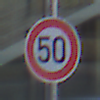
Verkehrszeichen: Geschwindigkeit50
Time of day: SunriseSunset
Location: Outdoor (Urban)
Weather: PartlyCloudy
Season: NotSpecified
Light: Natural